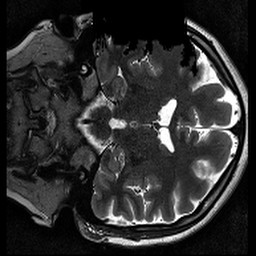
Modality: T2w
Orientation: coronal